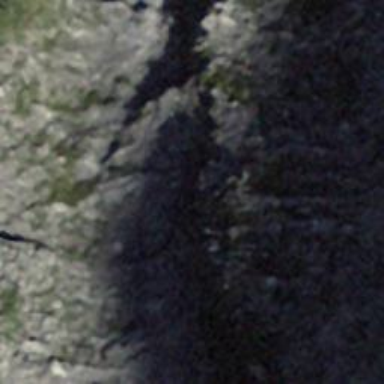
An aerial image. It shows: Cliff in nature.